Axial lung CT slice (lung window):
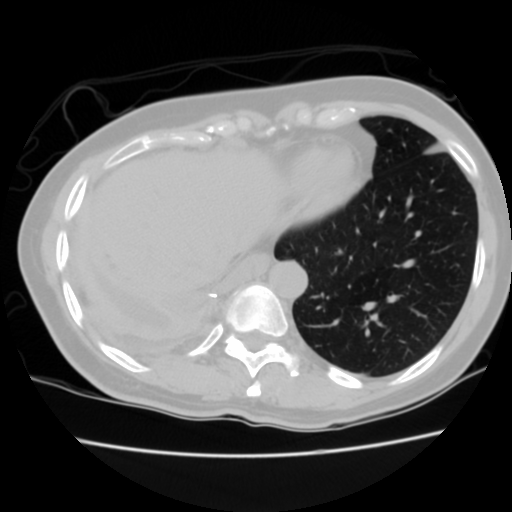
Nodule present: no